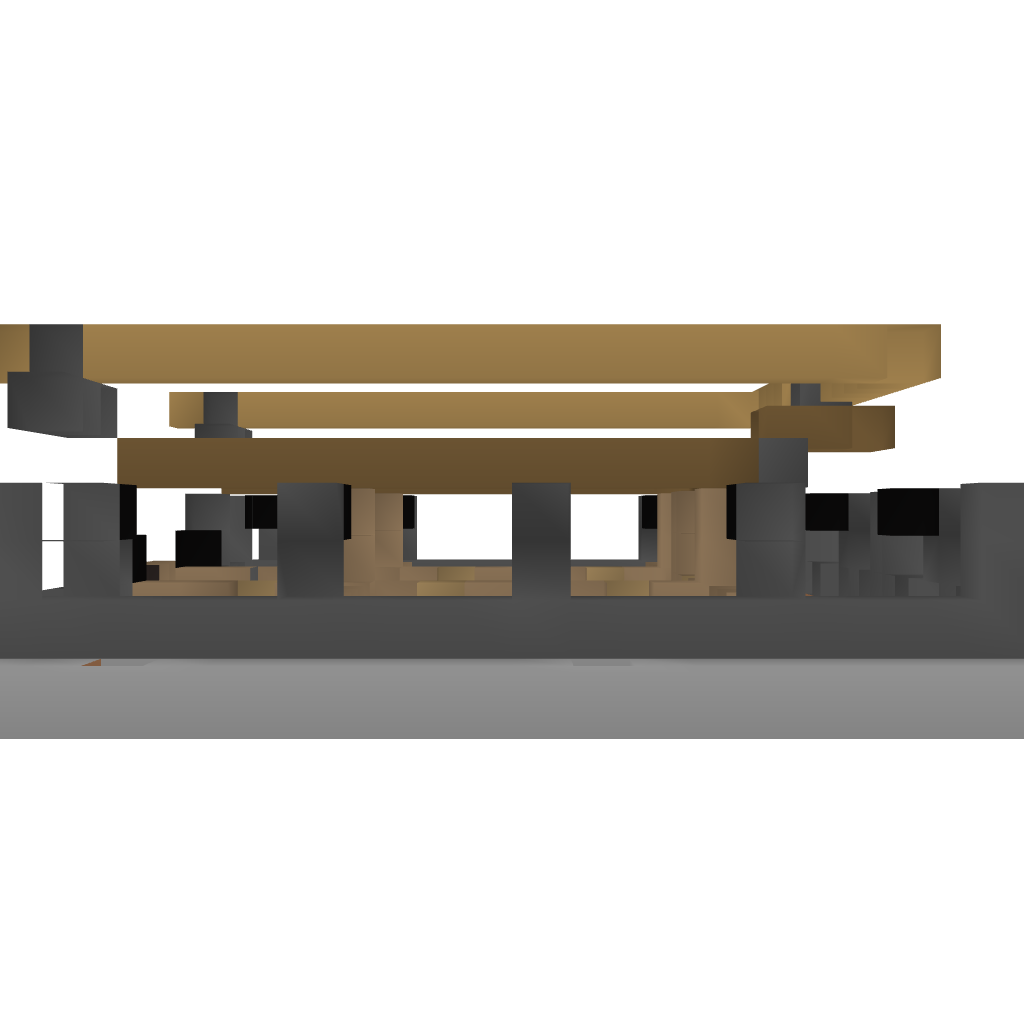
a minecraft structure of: Horse Stable